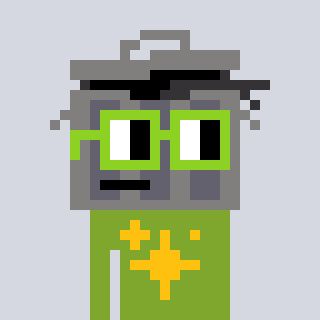
a pixel art character with square light green glasses, a trashcan-shaped head and a slimegreen-colored body on a cool background